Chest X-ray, AP view. Patient: 57 years old, sex M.
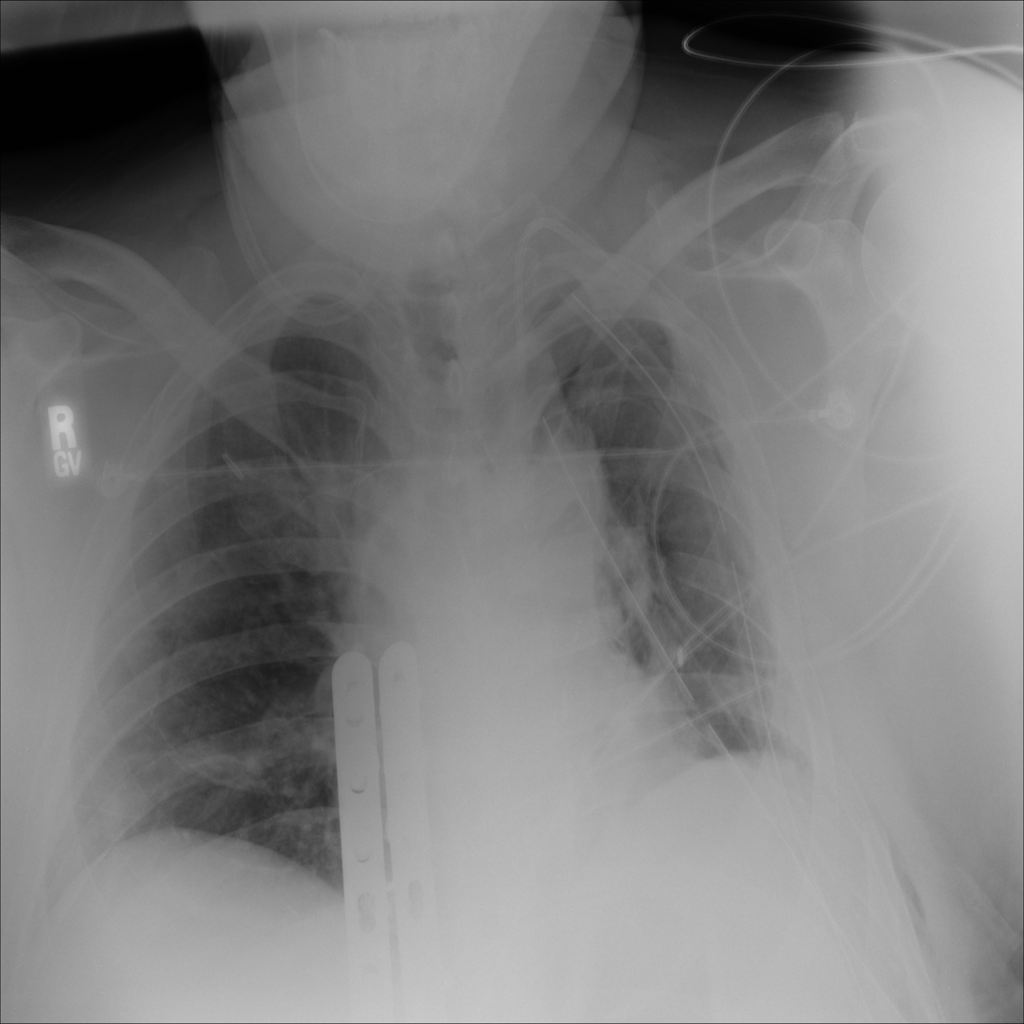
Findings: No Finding